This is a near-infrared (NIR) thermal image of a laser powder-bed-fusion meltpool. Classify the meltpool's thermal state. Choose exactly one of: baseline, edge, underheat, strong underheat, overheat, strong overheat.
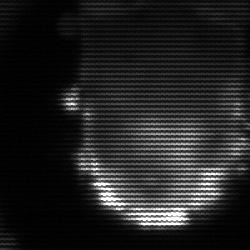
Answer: baseline